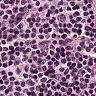
Metastatic tissue present: no